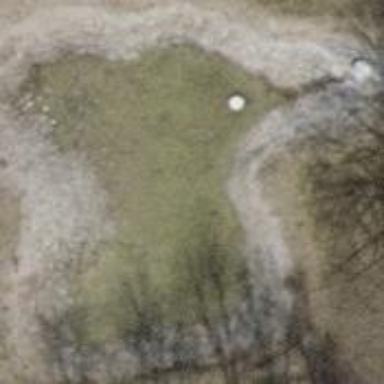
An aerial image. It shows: Pond surrounded by natural water.